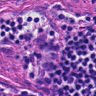
Metastatic tissue present: yes